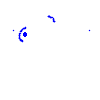
Particle: electron